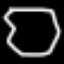
Label: octagon